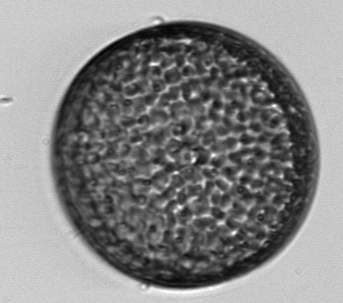
Label: Coscinodiscus